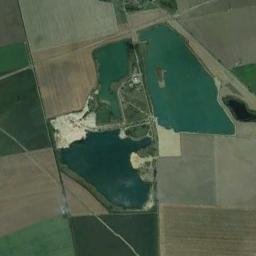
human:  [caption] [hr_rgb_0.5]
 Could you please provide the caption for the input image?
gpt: There are many meadows around the lake .

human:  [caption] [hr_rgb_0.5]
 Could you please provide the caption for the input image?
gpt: The three lakes lie in farmland and the water is deep green .

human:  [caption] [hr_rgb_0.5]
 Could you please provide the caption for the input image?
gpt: The shape of the lake is different .

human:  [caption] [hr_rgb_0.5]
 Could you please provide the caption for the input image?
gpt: Three irregularly shaped pale blue lakes surrounded by green and yellow-brown fields .

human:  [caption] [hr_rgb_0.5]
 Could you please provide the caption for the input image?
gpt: There are some brown farmlands and green farmlands around the lakes .